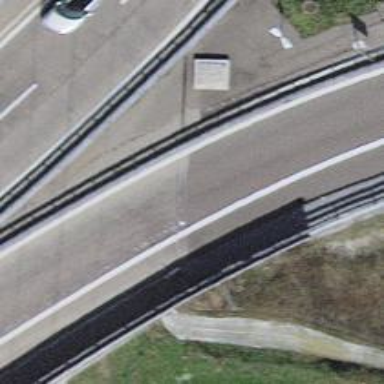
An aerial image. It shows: Bridge over motorway_link.